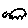
Label: cat